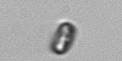
Label: Thalassiosira